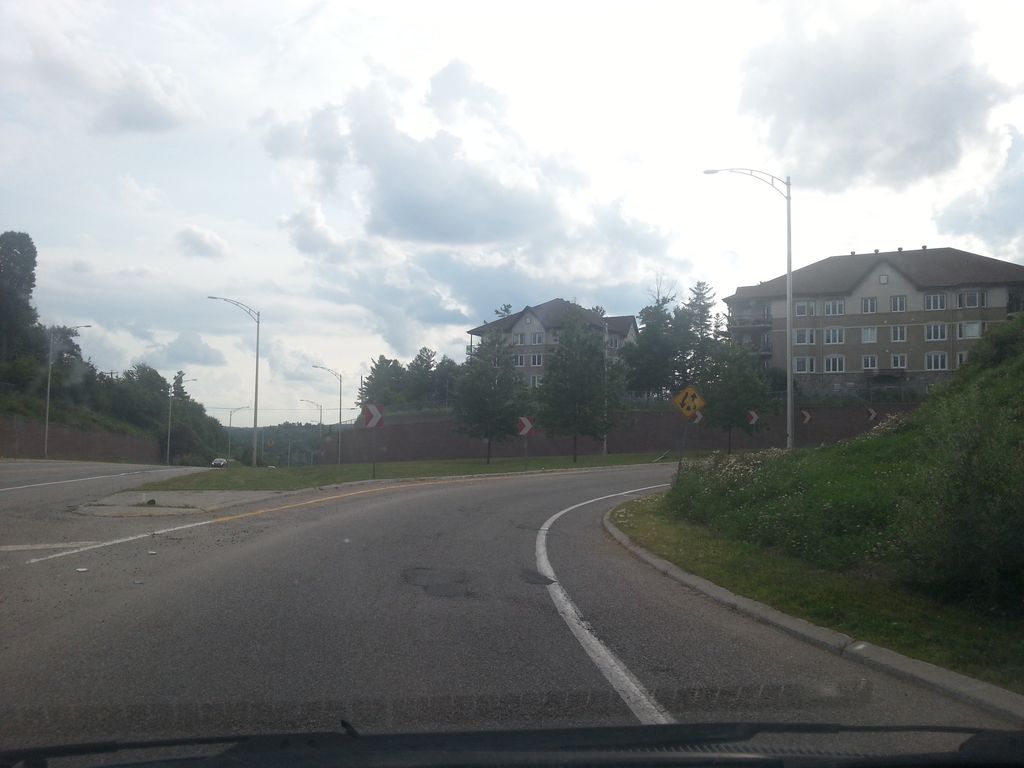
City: ottawa-gatineau